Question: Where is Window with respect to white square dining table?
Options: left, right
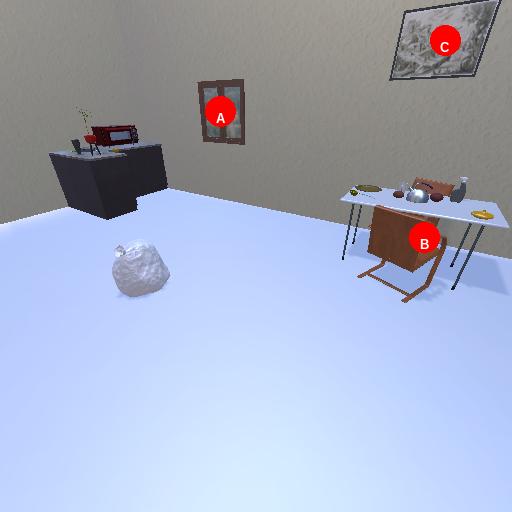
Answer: left